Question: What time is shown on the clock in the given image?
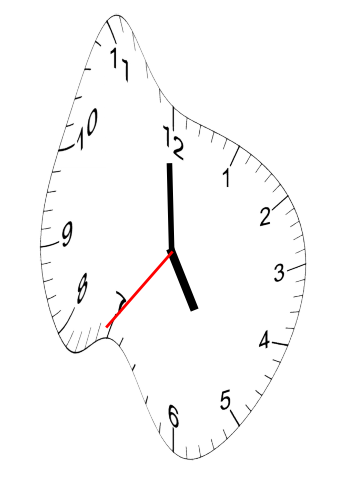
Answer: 04:59:36